Question: I need to calculate the Delta-E distance between two colors. The algorithm to do so with two colors in CIELab color space looks like this:

Are there known open-sourced implementations of this algorithm? It's not hard to implement, but from my last attempt of implementing a color-space conversion algorithm I'd prefer to not re-develop the wheel when it's already on the road and tested.
CIEDE2000 would be nice too and more accurate, but might also be overkill on the iPhone. CIE94 would be just fine I guess.
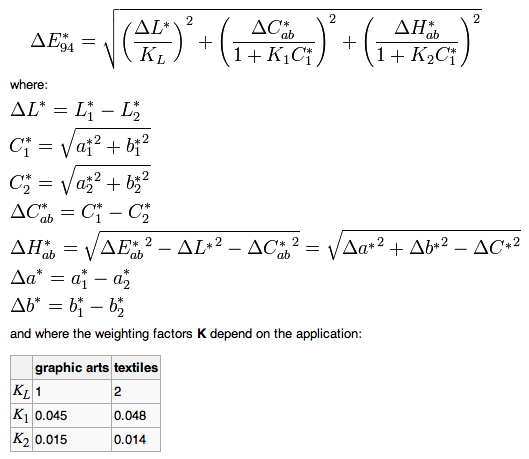
Answer: I typed in the equation (for Common Lisp code see at bottom) and
ran a few random evaluations. The parameters are listed in this order:
L*1 a*1 b*1 L*2 a*2 b*2 DeltaE*
I'm not perfectly sure that the results are correct. But if your code gives
the same results, then it's probably sufficient.
'''
((53.0 0.65 0.15 33.0 -0.45 -0.1 20.03112)
(42.0 -0.3 0.1 74.0 -0.2 -0.15 32.001118)
(12.0 -1.0 -0.45 32.0 0.3 0.9 20.084782)
(94.0 -0.1 -0.55 77.0 0.5 0.45 17.03928)
(75.0 -0.8 0.35 46.0 -0.6 -0.85 29.02483)
(83.0 -0.65 -0.7 67.0 0.75 0.0 16.074173)
(70.0 -0.7 0.9 54.0 0.35 -0.95 16.13608)
(81.0 0.45 -0.8 53.0 -0.35 0.05 28.023375)
(40.0 -0.2 -0.65 25.0 -1.0 0.8 15.088856)
(66.0 0.85 -0.7 93.0 0.55 0.15 27.014244)
(44.0 -0.5 0.5 23.0 -0.9 0.5 21.00363)
(67.0 0.4 0.25 42.0 -0.25 0.6 25.010727)
(32.0 0.6 0.55 86.0 0.0 0.25 54.003925)
(96.0 -0.15 -0.9 87.0 0.25 -0.3 9.027307)
(100.0 -0.6 0.3 61.0 -0.25 -0.75 39.015385)
(2.0 -0.2 -0.65 73.0 -0.3 0.65 71.01173)
(74.0 0.1 -0.65 96.0 -0.5 0.8 22.05474)
(22.0 -0.3 -0.85 64.0 -0.65 -0.95 42.0015)
(73.0 -0.35 0.3 38.0 0.25 -1.0 35.02875)
(91.0 0.6 0.45 82.0 -0.25 0.2 9.042115))
'''
And here is the source code (tested in SBCL):
'''
;; http://en.wikipedia.org/wiki/Hypot thats not necessary if numbers
;; are not float and even if they are float the values of L*, a* and
;; b* are bound to tiny range
(defun hypot (x y)
"Compute hypotenuse, prevent overflow."
(declare (type number x y)
(values number &optional))
(let ((ax (abs x))
(ay (abs y)))
(if (or (< ax 1e-6) (< ay 1e-6))
(sqrt (+ (* ax ax) (* ay ay)))
(if (< ay ax)
(* ax (sqrt (1+ (expt (/ y x) 2))))
(* ay (sqrt (1+ (expt (/ x y) 2))))))))
#+nil
(list
(hypot 1 0)
(hypot 0 1)
(hypot (sqrt 2) (sqrt 2))
(hypot 2 10000))
;; http://www.devmaster.net/forums/archive/index.php/t-12680.html
(defun hypot3 (x y z)
(hypot (hypot x y) z))
(defun delta-e*-94 (l1 a1 b1 l2 a2 b2 &key (application :graphic-arts))
"Distance in CIE L* a* b* color space."
(declare (type number l1 a1 b1 l2 a2 b2)
(type (member :graphic-arts :textiles) application)
(values number &optional))
(destructuring-bind (kl k1 k2)
(ecase application
(:graphic-arts '(1 .045 .015))
(:textiles '(2 .048 .014)))
(let* ((delta-l (- l1 l2))
(c1 (hypot a1 b1))
(c2 (hypot a2 b2))
(delta-c (- c1 c2))
(delta-a (- a1 a2))
(delta-b (- b1 b2))
(delta-h (sqrt (+ (expt delta-a 2)
(expt delta-b 2)
(* -1 (expt delta-c 2)))))
(l/k (/ delta-l kl))
(c/k (/ delta-c (1+ (* k1 c1))))
(h/k (/ delta-h (1+ (* k2 c1)))))
(hypot3 l/k c/k h/k))))
#+nil ;; some test runs
(labels ((rL () ;; random number from 0..100 inclusive
(random 101))
(r- ()
(/ (- (random 40) 20) 20))
(r3 ()
(list (rL) (r-) (r-))))
(loop for i below 20 collect
(destructuring-bind (l a b) (r3)
(destructuring-bind (ll aa bb) (r3)
(mapcar #'(lambda (x) (* 1s0 x))
(list l a b ll aa bb (delta-e*-94 l a b ll aa bb)))))))
#+nil ;; example test run
((80.0 0.85 0.35 13.0 0.4 -0.8 67.01107)
(11.0 0.25 -0.35 66.0 0.45 0.15 55.002594)
(74.0 -0.55 0.45 98.0 0.7 -0.85 24.066118)
(37.0 -0.3 0.35 60.0 0.55 -0.3 23.02452)
(20.0 -0.85 0.5 20.0 -0.25 0.1 <PHONE>)
(23.0 0.25 -0.05 15.0 0.55 -0.8 8.039892)
(29.0 -0.55 0.05 9.0 -0.2 -0.8 20.020708)
(11.0 0.55 -0.45 60.0 0.9 -0.15 49.00211)
(70.0 0.5 -0.15 66.0 -0.8 0.85 4.<PHONE>)
(18.0 -0.5 0.55 49.0 0.5 -0.25 31.025839)
(27.0 -0.95 0.3 43.0 -0.1 0.2 16.021187)
(5.0 -0.4 0.5 70.0 -0.75 -0.75 65.012665)
(9.0 -1.0 -0.2 66.0 0.4 0.05 57.01702)
(10.0 0.25 -0.75 13.0 -0.85 -0.75 3.<PHONE>)
(16.0 -0.65 -0.4 31.0 -0.6 -0.5 15.000405)
(90.0 0.4 0.1 18.0 -0.6 -0.85 72.01298)
(92.0 0.4 0.1 31.0 -0.7 0.2 61.009853)
(99.0 -0.7 -0.5 40.0 -0.9 0.35 59.006287)
(40.0 0.95 -0.2 62.0 -0.7 -0.25 22.06002)
(16.0 0.5 0.7 35.0 0.35 -0.45 19.03436))
'''